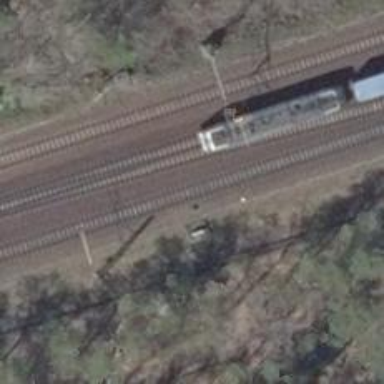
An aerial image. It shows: Railway signal.